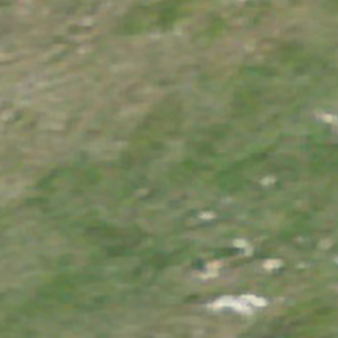
Label: other